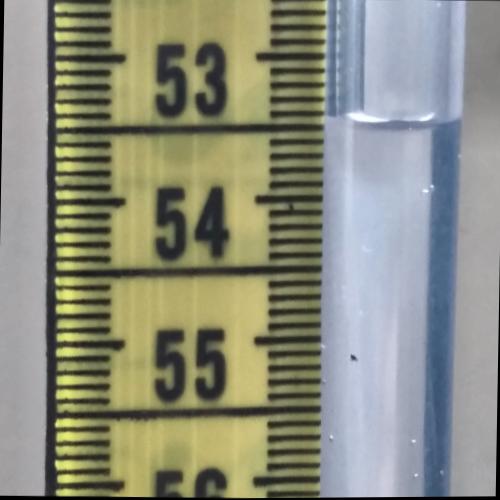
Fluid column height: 53.4 cm